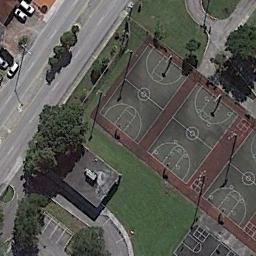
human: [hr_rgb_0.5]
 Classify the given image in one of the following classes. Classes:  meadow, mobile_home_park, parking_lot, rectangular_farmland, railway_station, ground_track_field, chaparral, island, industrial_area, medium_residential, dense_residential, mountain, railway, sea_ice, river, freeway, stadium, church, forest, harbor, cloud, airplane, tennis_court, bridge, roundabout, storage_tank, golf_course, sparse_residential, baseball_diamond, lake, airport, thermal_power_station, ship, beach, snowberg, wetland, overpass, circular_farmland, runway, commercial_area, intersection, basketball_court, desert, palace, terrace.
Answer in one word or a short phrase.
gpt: basketball_court